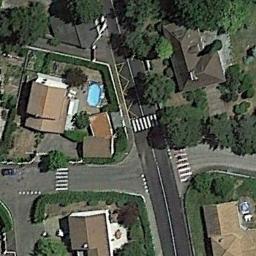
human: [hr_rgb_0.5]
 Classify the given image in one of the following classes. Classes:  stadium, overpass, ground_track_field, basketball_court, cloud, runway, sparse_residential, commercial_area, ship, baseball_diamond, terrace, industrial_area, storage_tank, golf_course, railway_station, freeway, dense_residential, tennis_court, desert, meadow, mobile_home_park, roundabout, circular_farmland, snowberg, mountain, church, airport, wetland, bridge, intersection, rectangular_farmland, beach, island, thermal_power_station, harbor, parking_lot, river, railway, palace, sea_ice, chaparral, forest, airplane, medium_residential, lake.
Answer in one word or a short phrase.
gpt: intersection